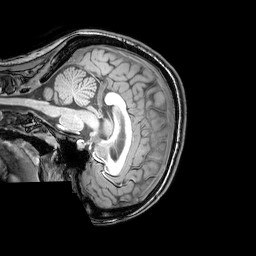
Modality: T1w
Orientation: sagittal
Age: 24
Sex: female
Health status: healthy
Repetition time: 0.081 s
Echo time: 0.037 s